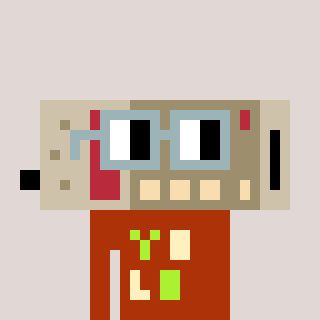
a pixel art character with square dark gray glasses, a cordless phone-shaped head and a hotbrown-colored body on a warm background